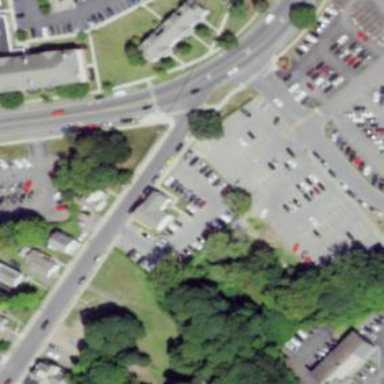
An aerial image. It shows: Paved parking area.